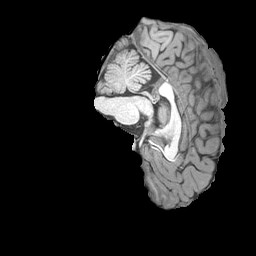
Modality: T1w
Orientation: sagittal
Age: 19
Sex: female
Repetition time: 2.3 s
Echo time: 0.0226 s